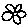
Label: flower